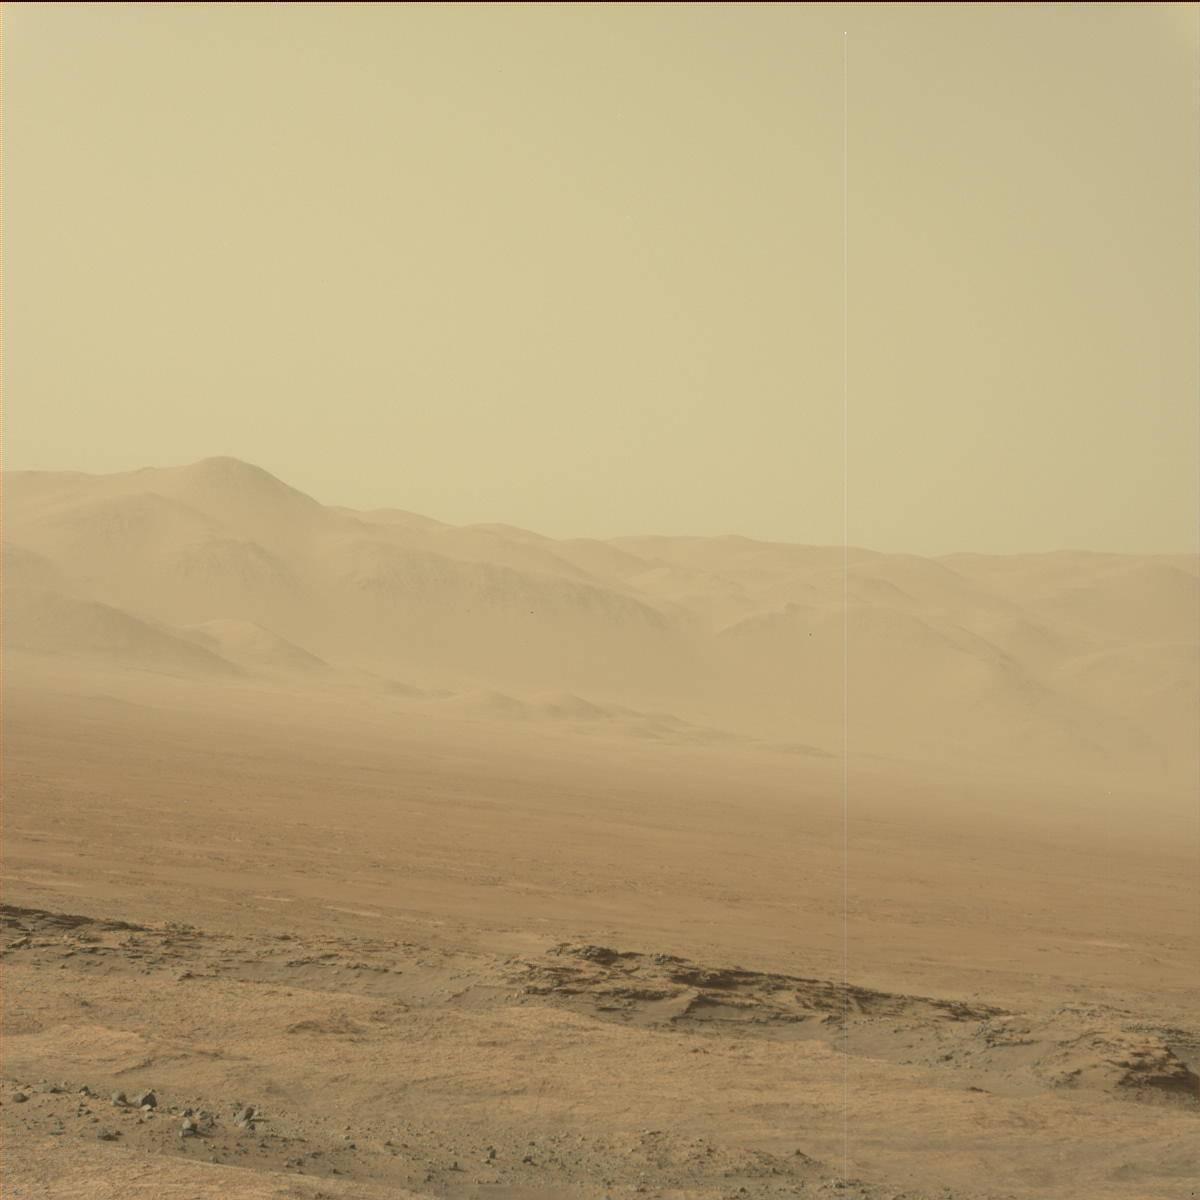
Terrain classes present: Bedrock, Ridge, Sand / Soil, Sky